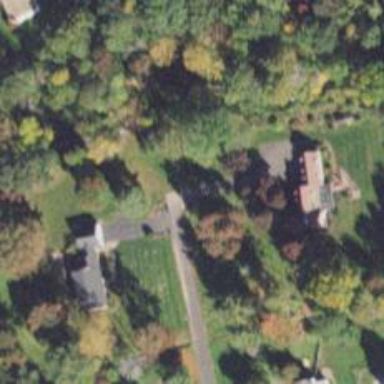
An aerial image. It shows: Residential driveway serving as service road.